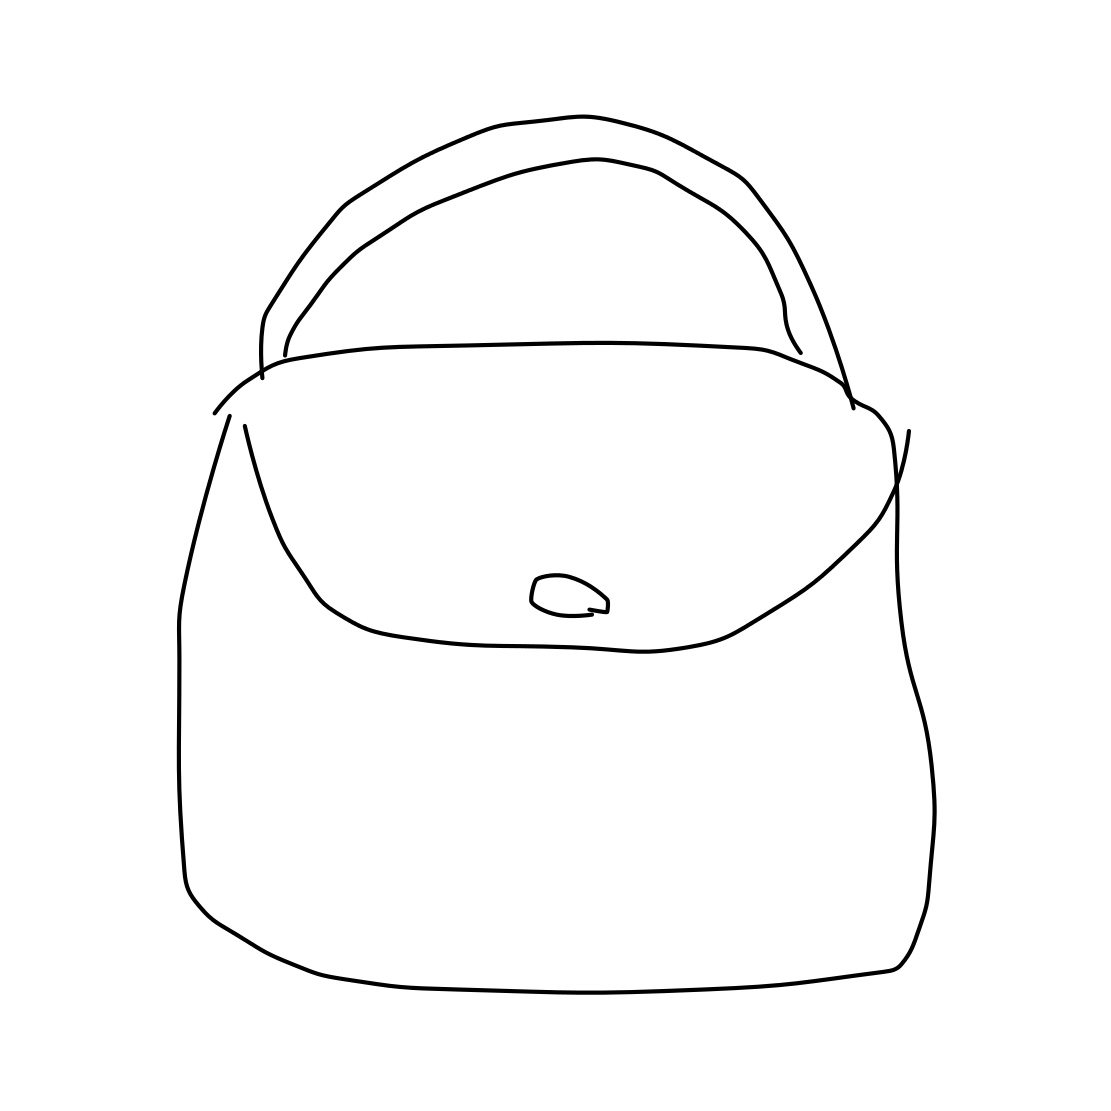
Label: purse